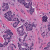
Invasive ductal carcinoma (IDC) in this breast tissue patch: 1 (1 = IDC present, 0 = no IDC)